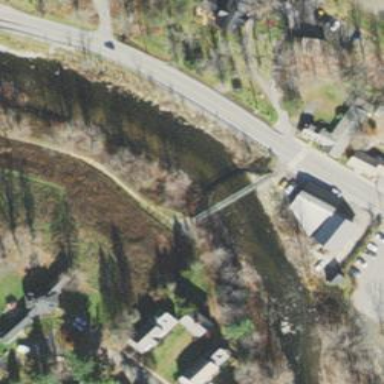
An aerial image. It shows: Path on bridge with excellent trail visibility.